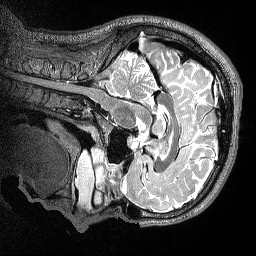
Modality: T2w
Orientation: sagittal
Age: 36
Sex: male
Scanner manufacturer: siemens
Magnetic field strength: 3 T
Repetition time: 3.2 s
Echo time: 0.564 s